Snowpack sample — Snodgrass Mountain, Crested Butte, Colorado (2/4/25, 12:06 PM MST)
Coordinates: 38.923, -106.968
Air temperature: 35 °F
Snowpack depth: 80 cm
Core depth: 40 cm
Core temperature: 32 °F
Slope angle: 14°, slope face: 78°
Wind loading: low
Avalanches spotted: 0
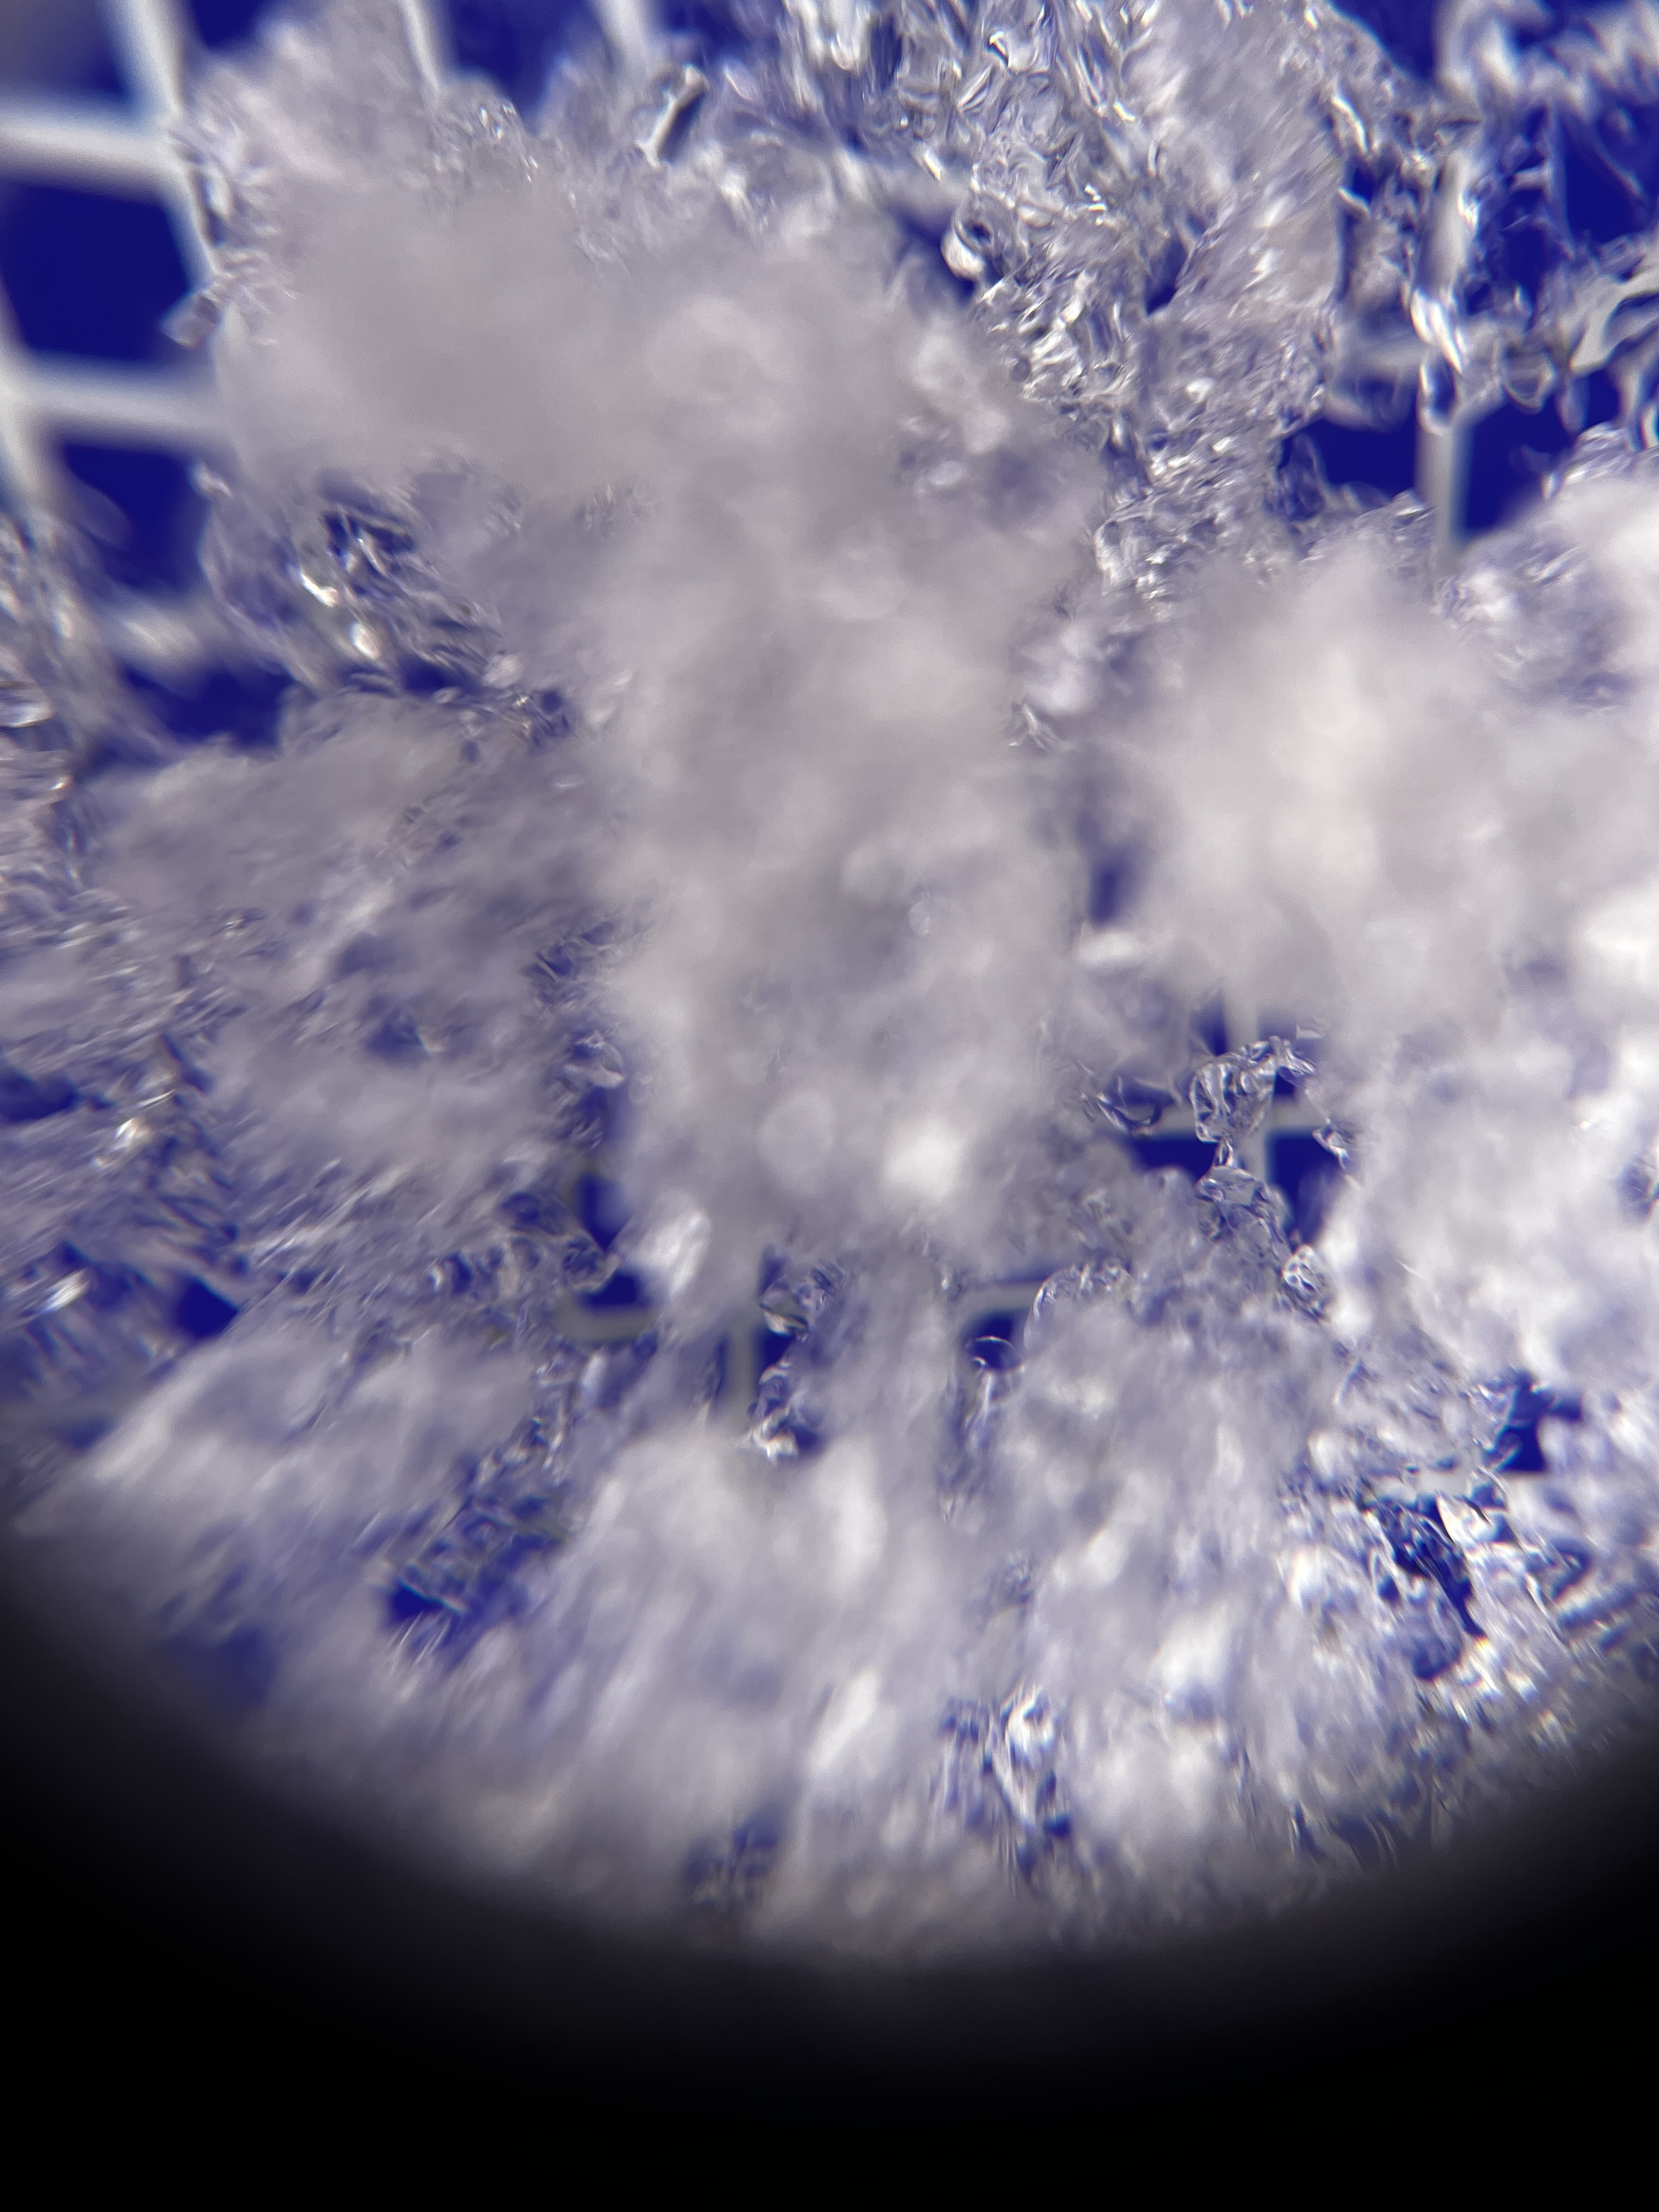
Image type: magnified_profile
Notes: No avalanches nearby, unusually warm weather for the last month reported by residents, Collected 25 yards from treeline